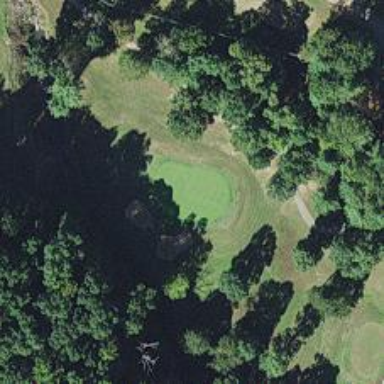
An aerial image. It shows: View of golf hole.